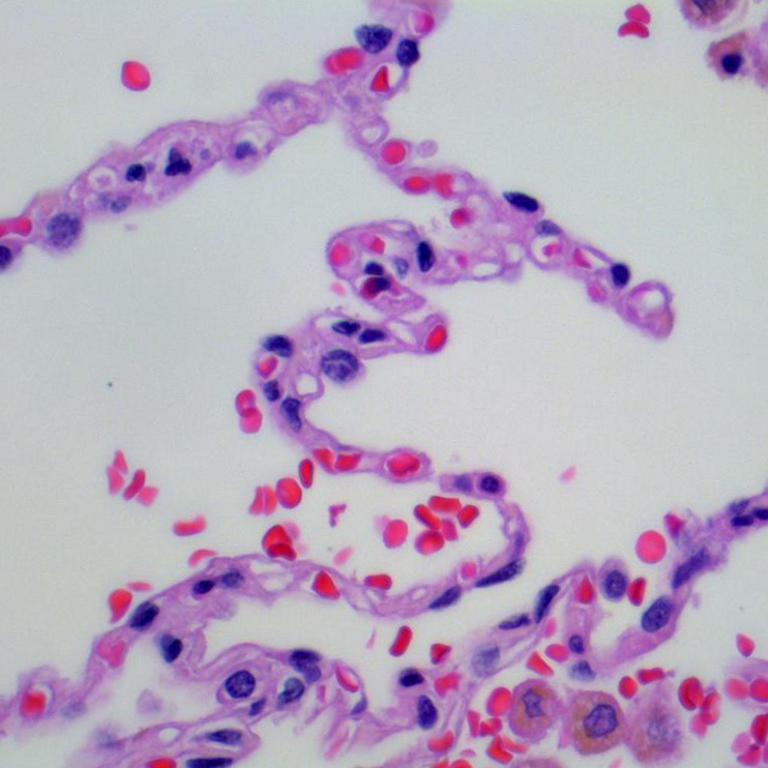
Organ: lung
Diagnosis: benign